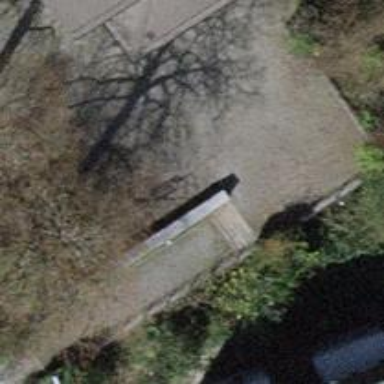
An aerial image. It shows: Bench for seating.